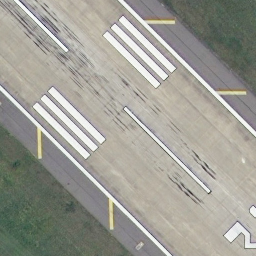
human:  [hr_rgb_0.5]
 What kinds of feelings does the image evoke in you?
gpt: runway